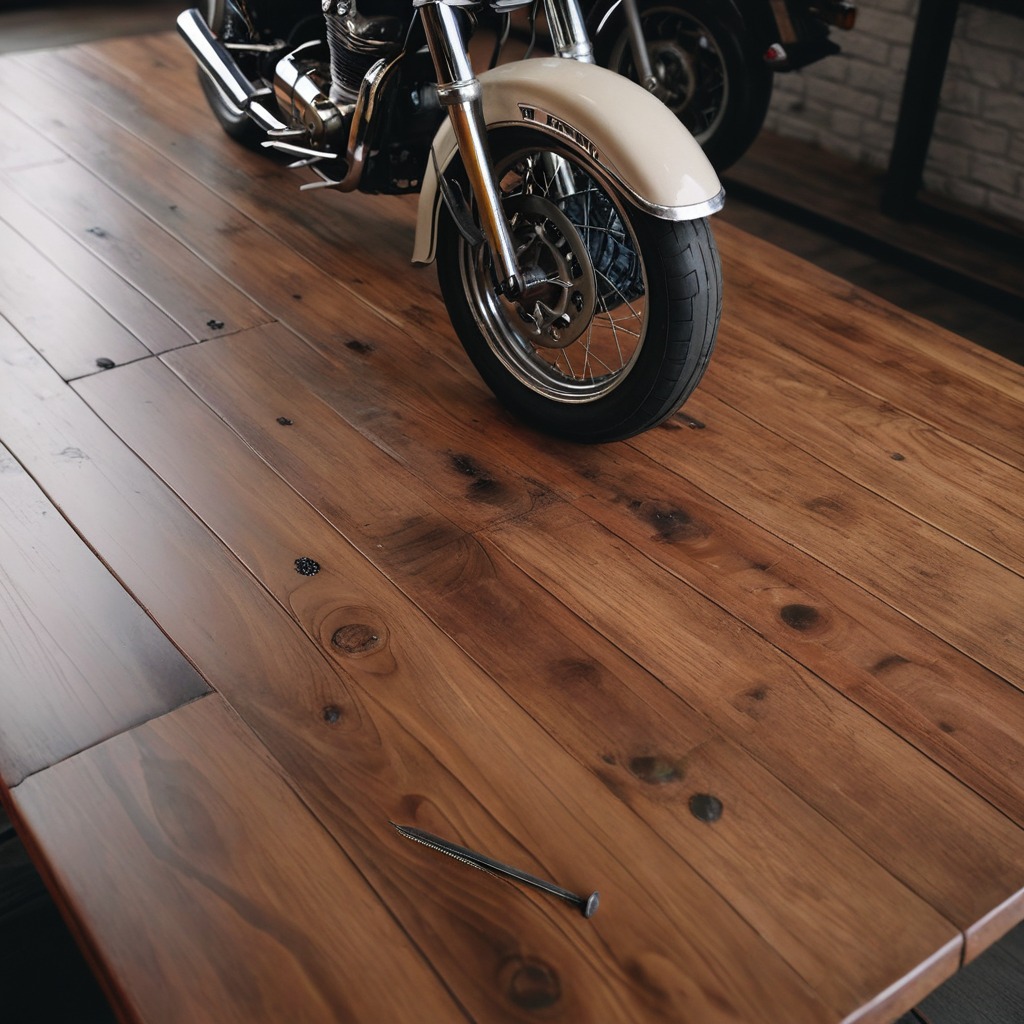
An iron nail is lying on the wooden table in the vintage motorcycle garage.